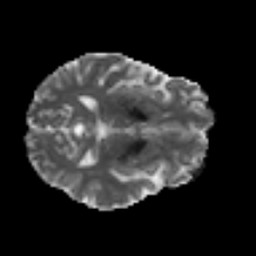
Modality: MD
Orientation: axial
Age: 47
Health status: ill
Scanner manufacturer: philips
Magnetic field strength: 3 T
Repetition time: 9 s
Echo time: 0.127 s